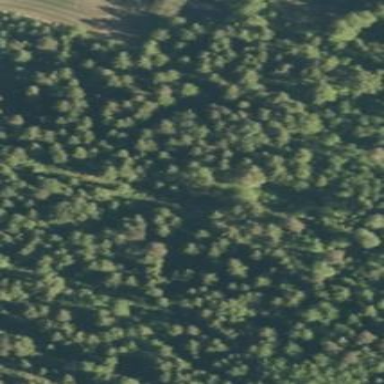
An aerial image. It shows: Scrub area designated for logging.